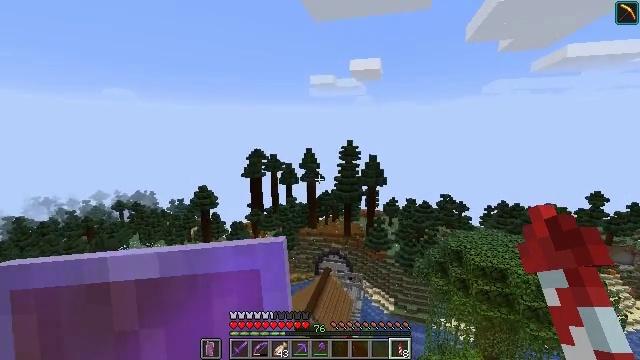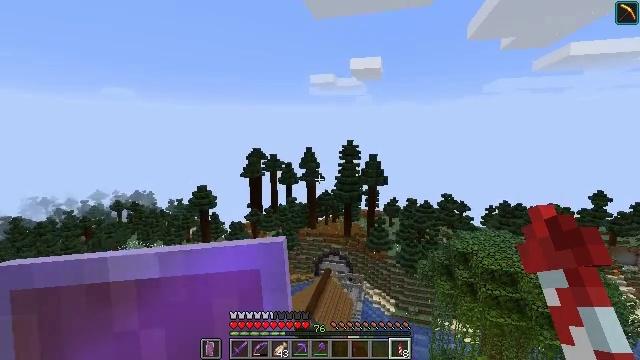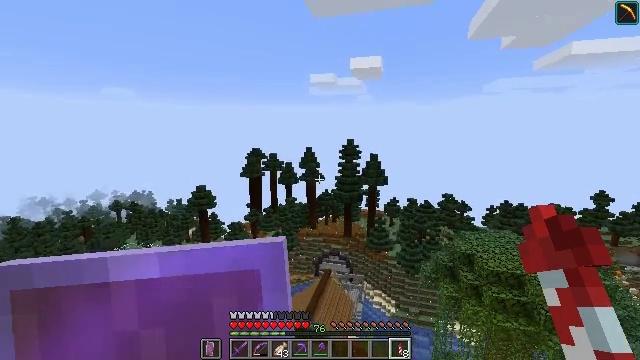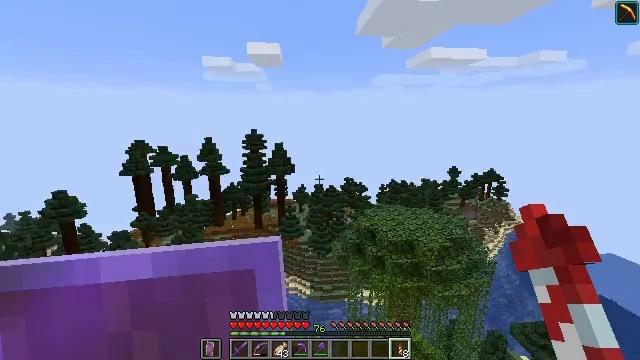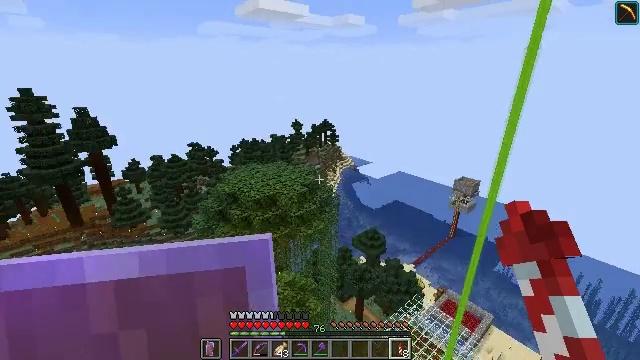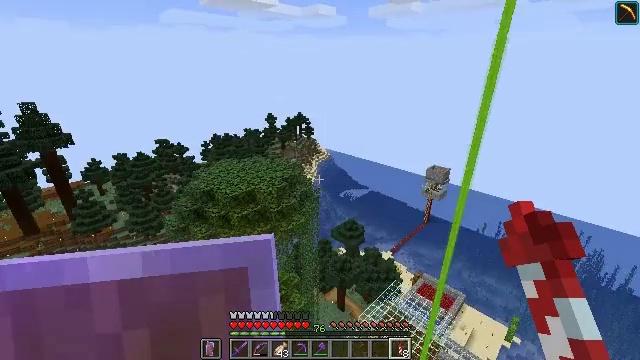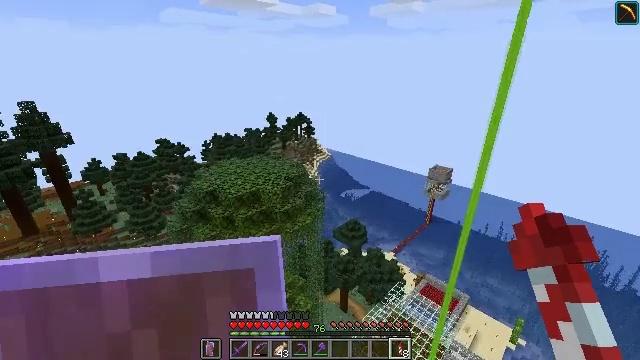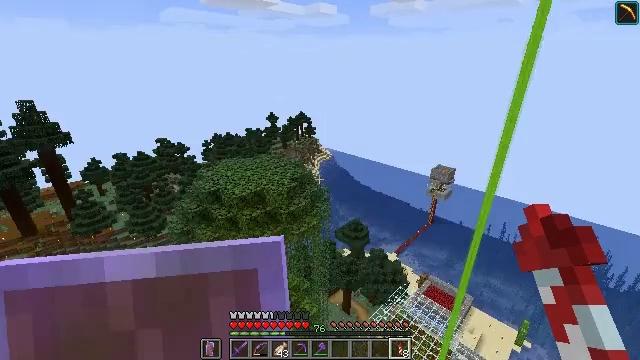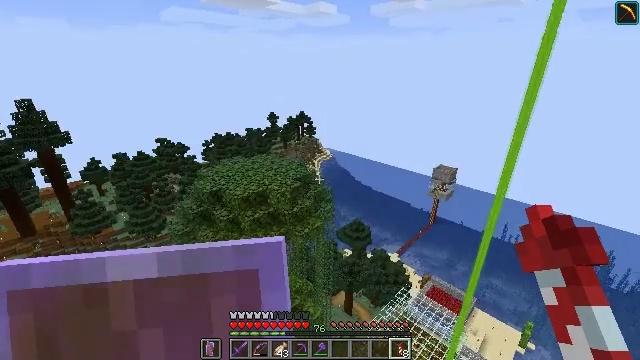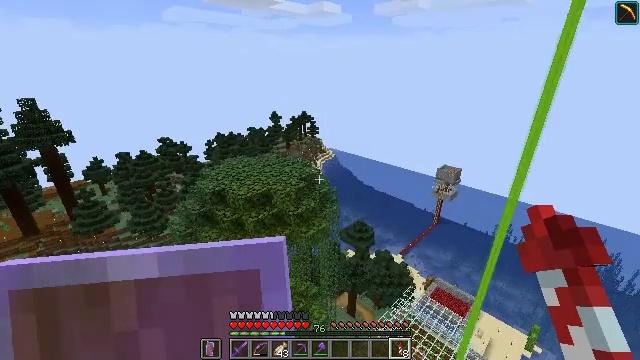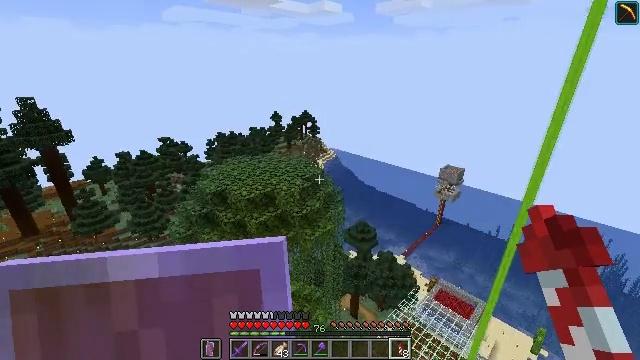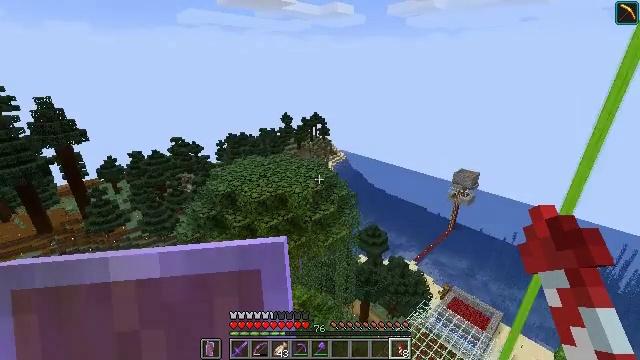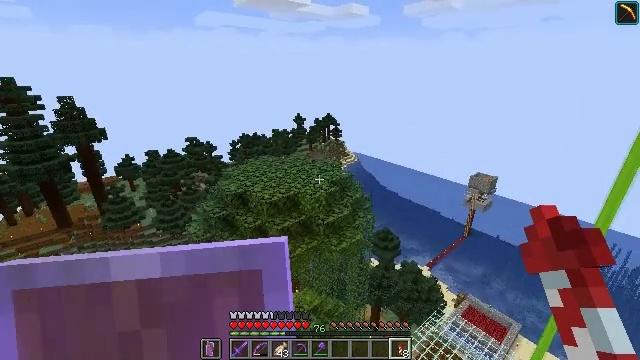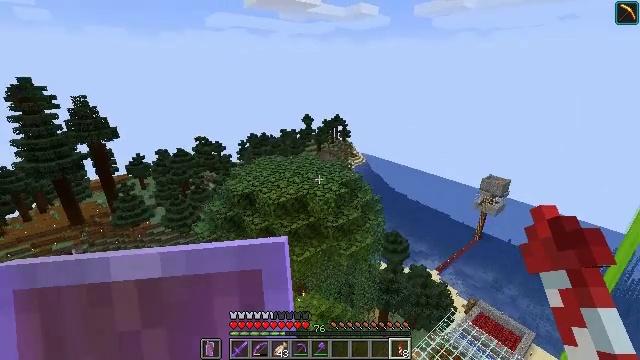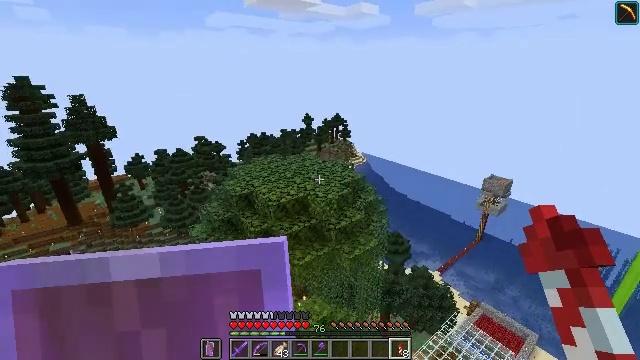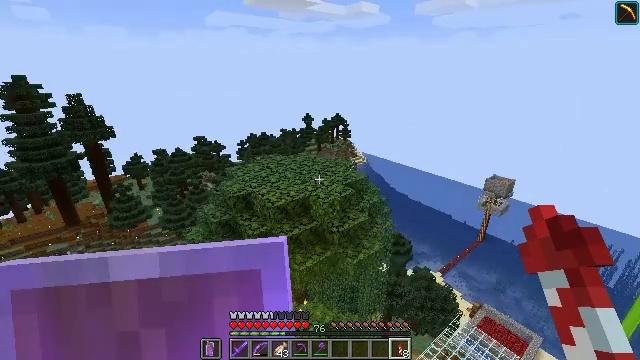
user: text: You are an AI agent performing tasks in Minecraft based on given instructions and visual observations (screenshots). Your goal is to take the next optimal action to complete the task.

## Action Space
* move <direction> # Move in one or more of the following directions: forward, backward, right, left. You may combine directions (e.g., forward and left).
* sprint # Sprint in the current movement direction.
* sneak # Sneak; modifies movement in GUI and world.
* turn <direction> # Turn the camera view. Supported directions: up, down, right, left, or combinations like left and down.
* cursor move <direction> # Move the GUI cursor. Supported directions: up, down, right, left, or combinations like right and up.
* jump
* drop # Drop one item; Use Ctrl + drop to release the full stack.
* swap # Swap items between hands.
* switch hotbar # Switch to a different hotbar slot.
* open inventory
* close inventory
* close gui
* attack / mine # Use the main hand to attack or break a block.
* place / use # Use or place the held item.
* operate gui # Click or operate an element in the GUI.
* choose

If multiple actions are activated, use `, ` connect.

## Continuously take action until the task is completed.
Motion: motion action
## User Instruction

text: Gather jungle leaves from the tree.
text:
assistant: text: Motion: no_op
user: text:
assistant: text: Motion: no_op
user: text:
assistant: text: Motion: turn right and down
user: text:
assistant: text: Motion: turn right and down
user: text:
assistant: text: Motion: turn right and down
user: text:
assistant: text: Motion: no_op
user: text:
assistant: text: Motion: no_op
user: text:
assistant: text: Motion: no_op
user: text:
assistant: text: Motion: no_op
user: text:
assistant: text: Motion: no_op
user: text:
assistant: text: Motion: turn left
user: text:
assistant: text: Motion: turn left
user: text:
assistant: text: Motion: turn left
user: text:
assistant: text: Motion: no_op
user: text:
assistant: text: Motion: no_op
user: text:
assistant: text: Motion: no_op
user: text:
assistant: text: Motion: no_op
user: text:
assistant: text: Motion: no_op
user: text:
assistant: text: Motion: no_op
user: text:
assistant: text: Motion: no_op
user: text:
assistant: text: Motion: no_op
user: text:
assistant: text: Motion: no_op
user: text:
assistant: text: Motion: turn left
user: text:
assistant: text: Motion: turn left
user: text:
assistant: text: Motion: turn left and up
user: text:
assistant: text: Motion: no_op
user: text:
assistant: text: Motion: no_op
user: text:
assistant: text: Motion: no_op
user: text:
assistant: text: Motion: no_op
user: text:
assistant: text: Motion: no_op